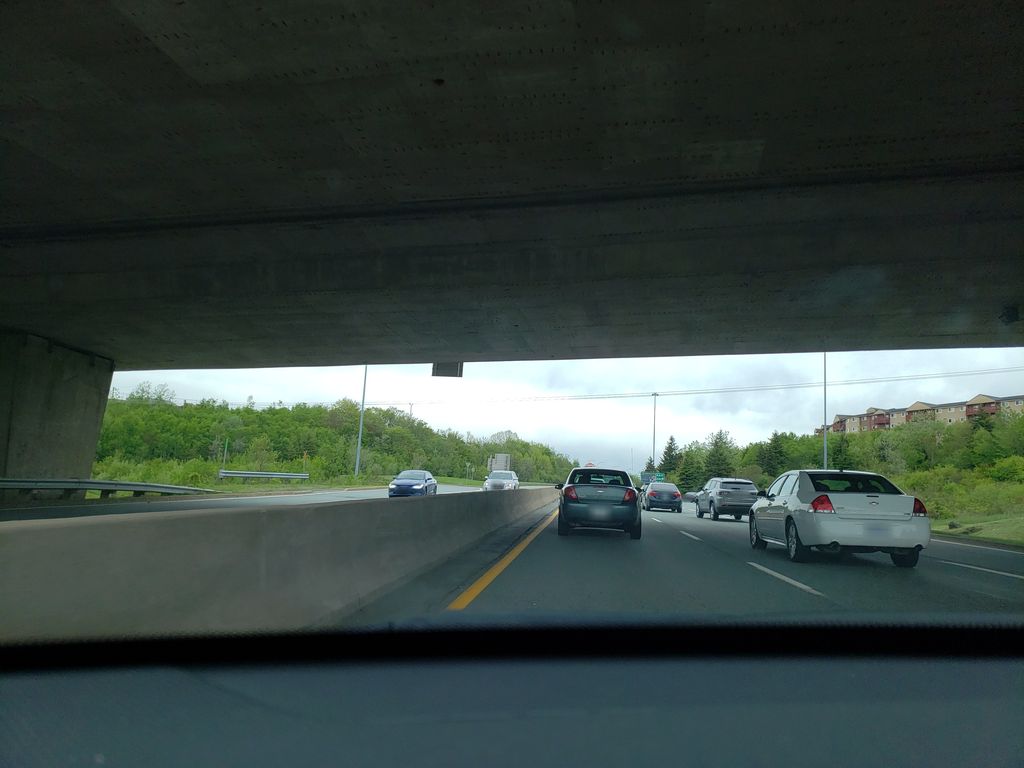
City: halifax